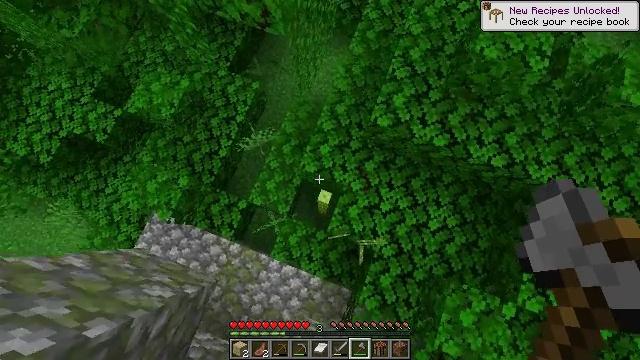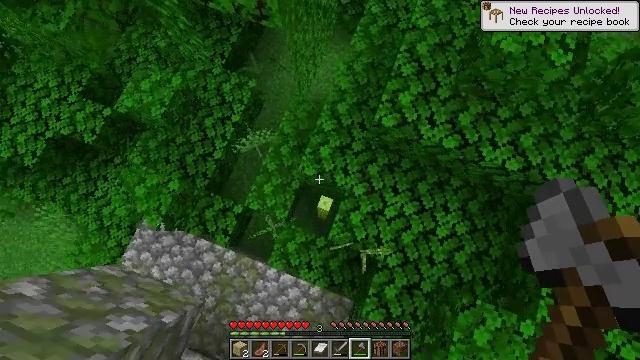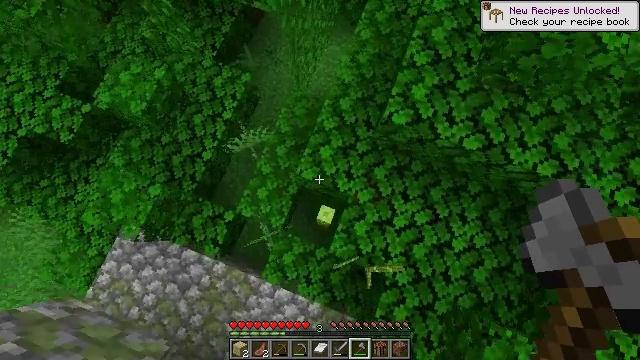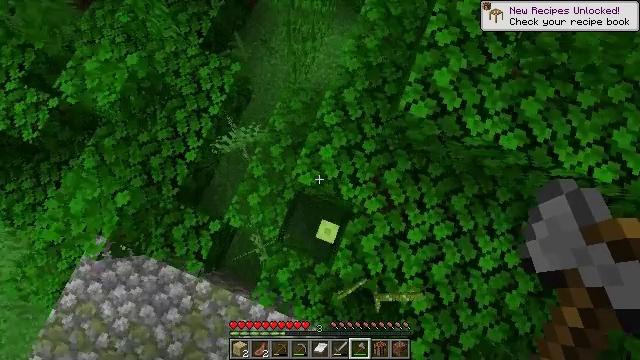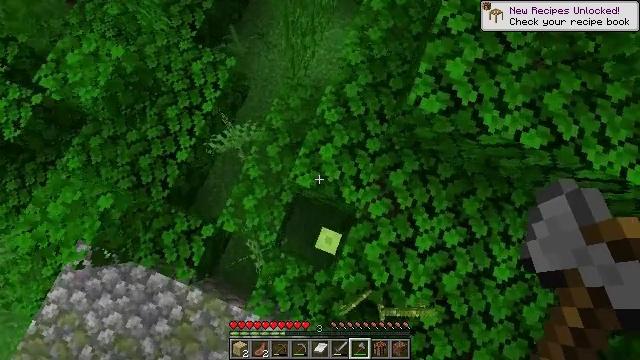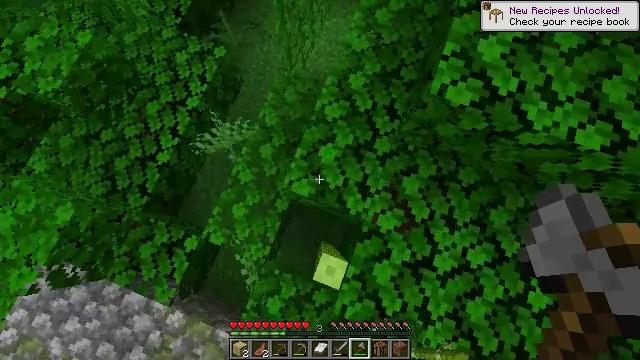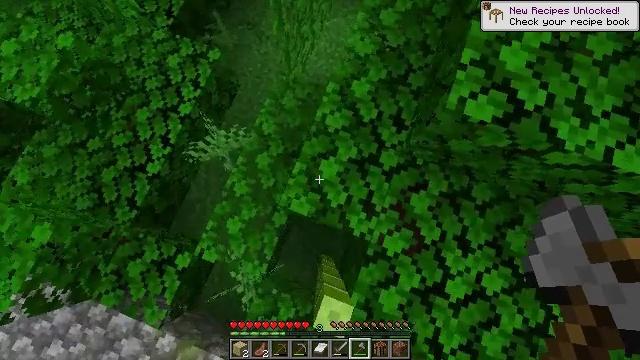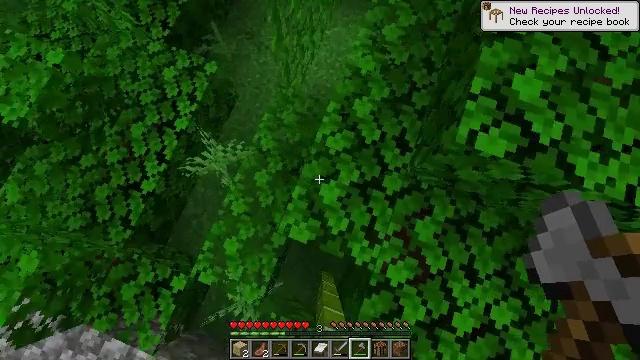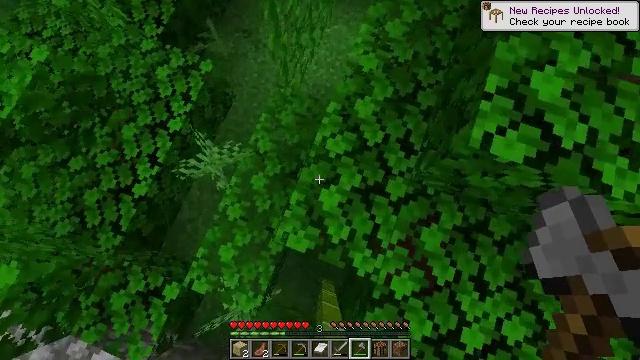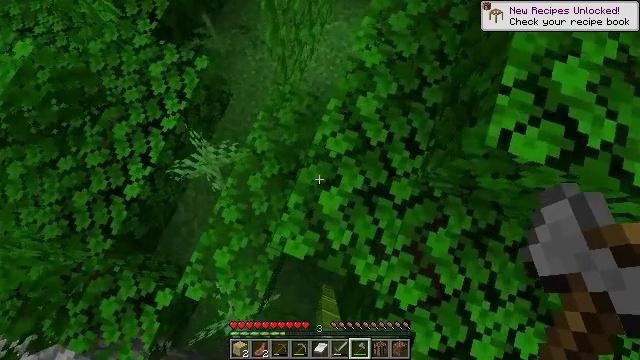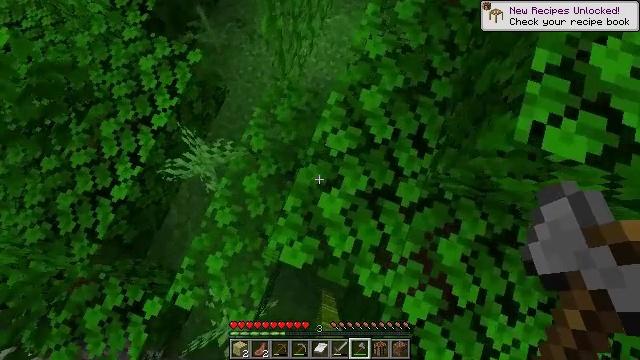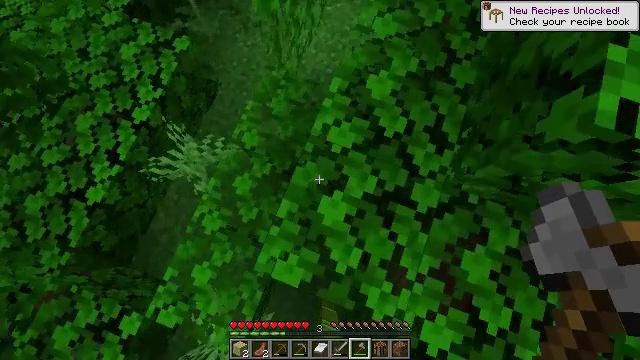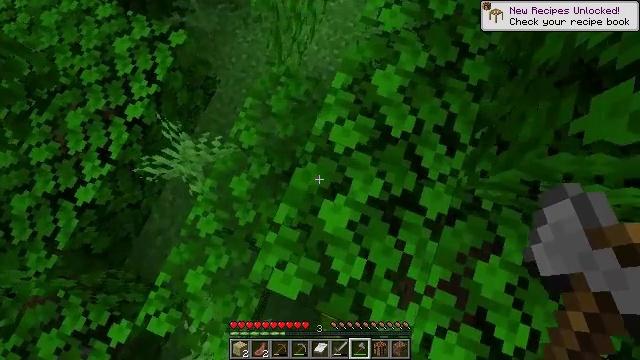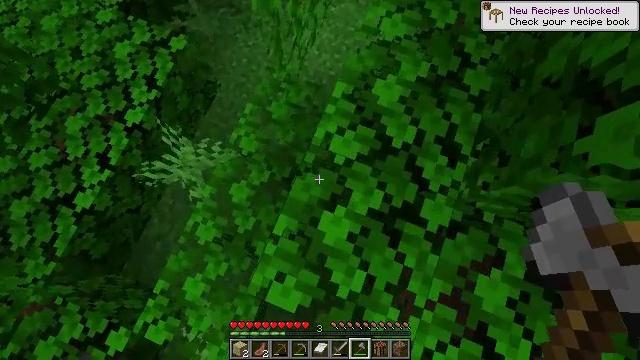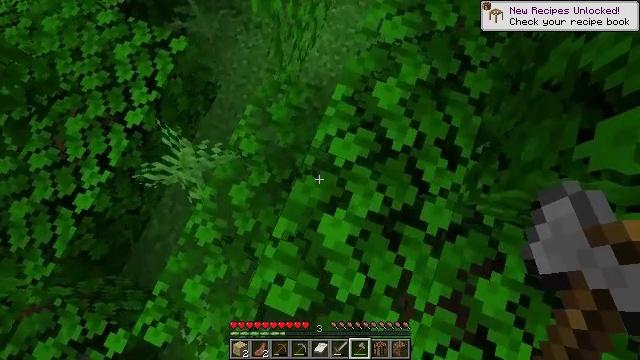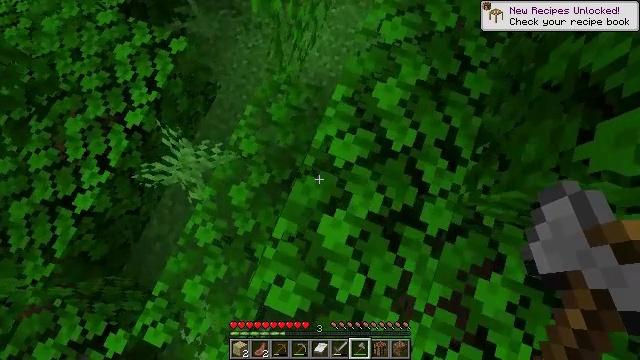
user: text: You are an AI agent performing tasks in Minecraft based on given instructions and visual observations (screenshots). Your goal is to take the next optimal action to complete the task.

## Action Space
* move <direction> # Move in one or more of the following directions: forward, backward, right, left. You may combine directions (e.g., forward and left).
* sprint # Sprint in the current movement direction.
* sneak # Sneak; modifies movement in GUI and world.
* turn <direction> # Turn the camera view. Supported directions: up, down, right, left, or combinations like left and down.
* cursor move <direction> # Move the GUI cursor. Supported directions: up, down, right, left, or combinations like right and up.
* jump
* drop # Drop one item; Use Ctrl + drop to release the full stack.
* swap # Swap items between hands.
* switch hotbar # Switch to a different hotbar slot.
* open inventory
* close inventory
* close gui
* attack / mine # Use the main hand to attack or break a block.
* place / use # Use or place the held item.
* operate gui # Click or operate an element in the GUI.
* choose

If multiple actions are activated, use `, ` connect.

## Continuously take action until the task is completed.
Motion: motion action
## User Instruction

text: Collect some bamboo.
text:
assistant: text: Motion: move forward
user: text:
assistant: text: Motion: move forward
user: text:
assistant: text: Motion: move forward
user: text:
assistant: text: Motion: move forward
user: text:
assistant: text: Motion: move forward
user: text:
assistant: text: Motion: move forward
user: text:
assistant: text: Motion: no_op
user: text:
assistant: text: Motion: no_op
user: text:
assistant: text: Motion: no_op
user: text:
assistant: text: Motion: no_op
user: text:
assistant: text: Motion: no_op
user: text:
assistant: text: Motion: no_op
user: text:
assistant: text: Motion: no_op
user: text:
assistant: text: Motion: no_op
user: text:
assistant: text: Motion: no_op
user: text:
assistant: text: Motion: no_op
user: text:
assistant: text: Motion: no_op
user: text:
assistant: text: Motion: no_op
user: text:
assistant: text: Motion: no_op
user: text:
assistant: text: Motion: no_op
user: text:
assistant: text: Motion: turn right
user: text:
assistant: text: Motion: turn right
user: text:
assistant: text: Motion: turn right
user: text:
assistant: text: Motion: turn right and up
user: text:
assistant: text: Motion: turn right
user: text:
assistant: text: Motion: turn right
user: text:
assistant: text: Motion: turn right
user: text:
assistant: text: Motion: turn right
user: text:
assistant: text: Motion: turn right
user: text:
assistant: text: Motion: turn right and up